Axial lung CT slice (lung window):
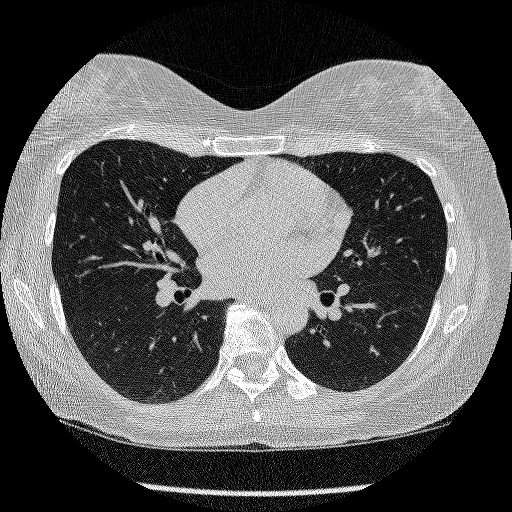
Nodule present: no